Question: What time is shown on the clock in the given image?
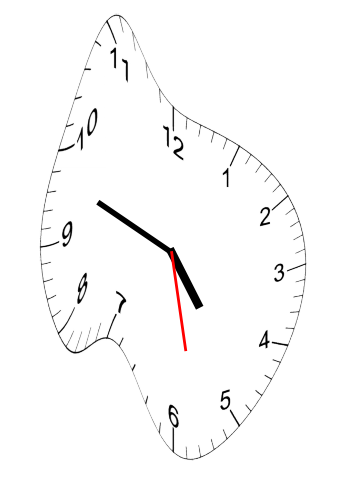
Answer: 04:48:28